Question: I'm experiencing strange issue when casting decimal to double.
Following code returns true:
'''
Math.Round(0.010000000312312m, 2) == 0.01m //true
'''
However, when I cast this to double it returns false:
'''
(double)Math.Round(0.010000000312312m, 2) == (double)0.01m //false
'''
I've experienced this problem when I wanted to use Math.Pow and was forced to cast decimal to double since there is no Math.Pow overload for decimal.
Is this documented behavior? How can I avoid it when I'm forced to cast decimal to double?
Screenshot from Visual Studio:

Casting Math.Round to double me following result:
'''
(double)Math.Round(0.010000000312312m, 2) 0.0099999997764825821 double
(double)0.01m 0.01 double
'''
Ok, I'm reproducing the issue as follows:
1. When I run WPF application and check the output in watch just after it started I get true like on empty project.
2. There is a part of application that sends values from the slider to the calculation algorithm. I get wrong result and I put breakpoint on the calculation method. Now, when I check the value in watch window I get false (without any modifications, I just refresh watch window).
3. As soon as I reproduce the issue in some smaller project I will post it here.
Unfortunately, I cannot reproduce the issue in smaller project. I think that Eric's answer explains why.
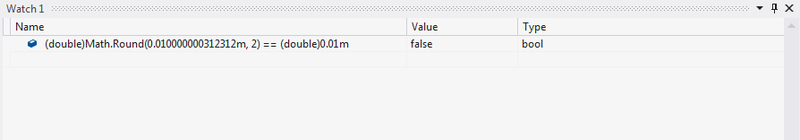
Answer: People are reporting in the comments here that sometimes the result of the comparison is true and sometimes it is false.
Unfortunately, this is to be expected. The C# compiler, the jitter and the CPU are all permitted to perform arithmetic on doubles in than 64 bit double precision, . This means that sometimes the results of what looks like "the same" computation can be done in 64 bit precision in one calculation, 80 or 128 bit precision in another calculation, and the two results might differ in their last bit.
Let me make sure that you understand what I mean by "as they see fit". You can get different results for . You can get different results in debug and retail. You can get different results if you make the compiler do the computation in constants and if you make the runtime do the computation at runtime. You can get different results when the debugger is running. You can get different results in the runtime and the debugger's expression evaluator. . Double arithmetic is . This is due to the design of the floating point chip; double arithmetic on these chips cannot be made more repeatable without a considerable performance penalty.
For this and other reasons . Rather, subtract the doubles, and see if the absolute value of the difference is smaller than a reasonable bound.
Moreover, it is important that you understand why rounding a to is a difficult thing to do. A non-zero, finite double is a number of the form (1 + f) x 2 where f is a fraction with a denominator that is a power of two, and e is an exponent. Clearly it is not possible to represent 0.01 in that form, because there is no way to get a denominator equal to a power of ten out of a denominator equal to a power of two.
The double 0.01 is actually the binary number 1.0100011110101110000101000111101011100001010001111011 x 2, which in decimal is 0.01000000000000000020816681711721685132943093776702880859375. That is the you can possibly get to 0.01 in a double. If you need to represent that value then . That's why its called .
Incidentally, I have answered variations on this question many times on StackOverflow. For example:
<URL>
Also, if you need to "take apart" a double to see what its bits are, this handy code that I whipped up a while back is quite useful. It requires that you install Solver Foundation, but that's a free download.
<URL>